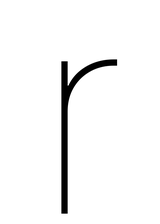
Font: Inter_Thin